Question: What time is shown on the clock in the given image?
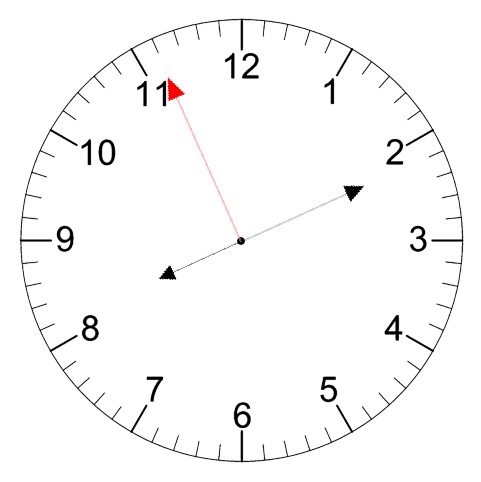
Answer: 08:10:56